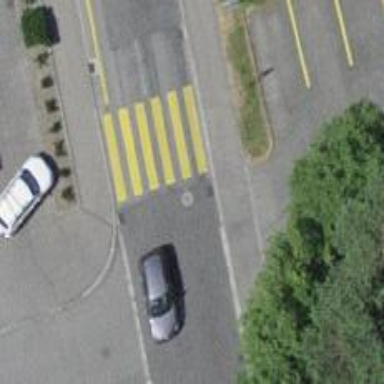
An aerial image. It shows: Uncontrolled zebra crossing with zebra markings.